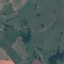
Land use / land cover class: Pasture